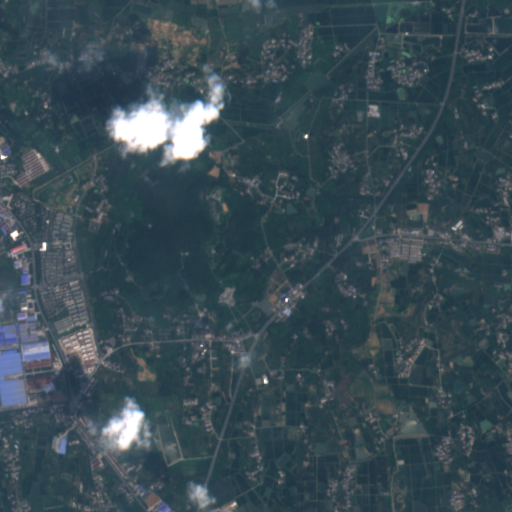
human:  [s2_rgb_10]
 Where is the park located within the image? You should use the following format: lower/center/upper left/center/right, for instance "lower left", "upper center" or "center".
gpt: The park is located in the center left of the image.
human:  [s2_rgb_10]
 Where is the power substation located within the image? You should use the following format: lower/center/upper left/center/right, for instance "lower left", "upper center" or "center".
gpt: The power substation is located in the lower left of the image.
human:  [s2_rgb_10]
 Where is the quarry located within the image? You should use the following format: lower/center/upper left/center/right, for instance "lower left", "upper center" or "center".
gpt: There is no quarry in the image.